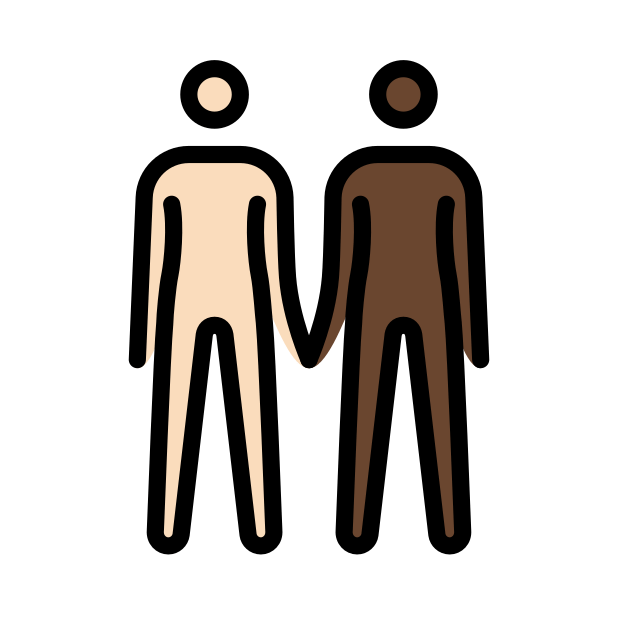
people holding hands: light skin tone, dark skin tone